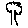
Label: tree